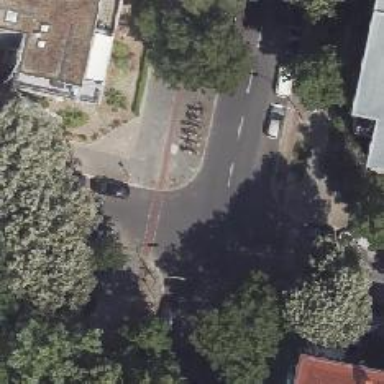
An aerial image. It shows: Asphalt footway with unmarked crossing.